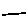
Label: line